Question: I'm using a System.Windows.Forms.ListView control in my application with its View property set to "List". However, the content ends up being in coloumns instead of a single coloumn (ie. There are only horizontal scrollbars instead of vertical ones). Is there any way to display the data in a single coloumn?
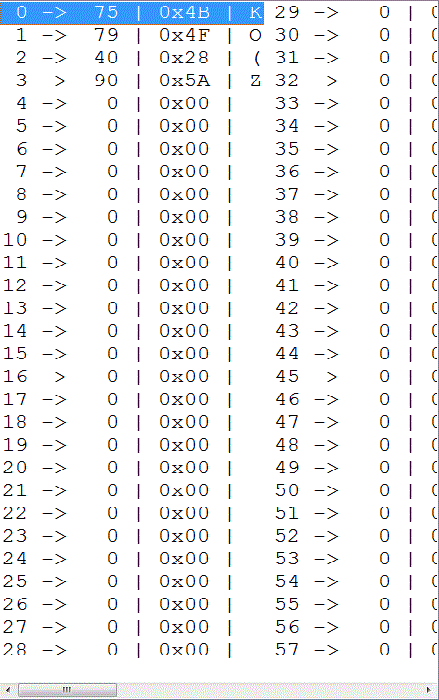
Answer: Yes if you are only displaying text, use the ListView in Detail mode and set the header style to None to remove the column headers. You will also need to ensure your single column fills the box.
Of course unless you need ListView's features you might be able to just use a ListBox instead.